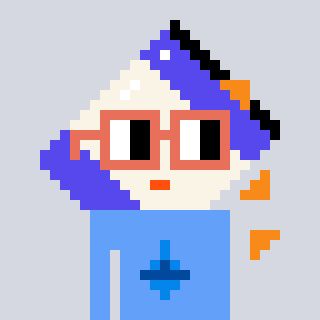
a pixel art character with square orange glasses, a chips-shaped head and a blue-colored body on a cool background